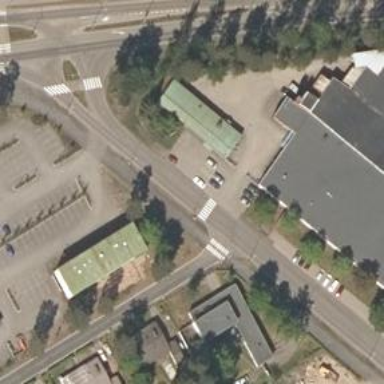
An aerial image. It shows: Asphalt footway with marked crossing.